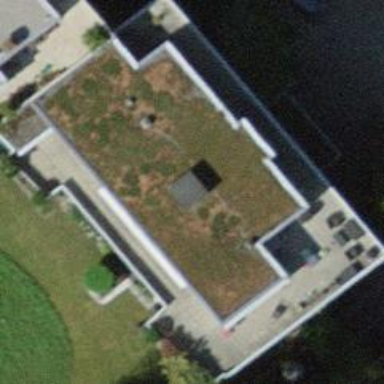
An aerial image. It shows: Part of building.